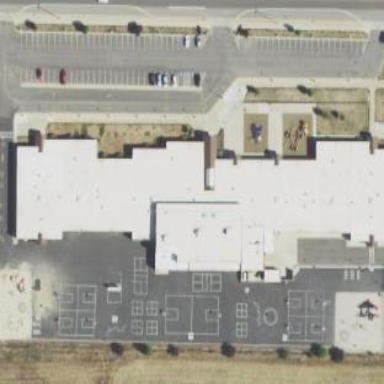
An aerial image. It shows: School building.